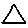
Label: triangle